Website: lowes
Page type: order-returns
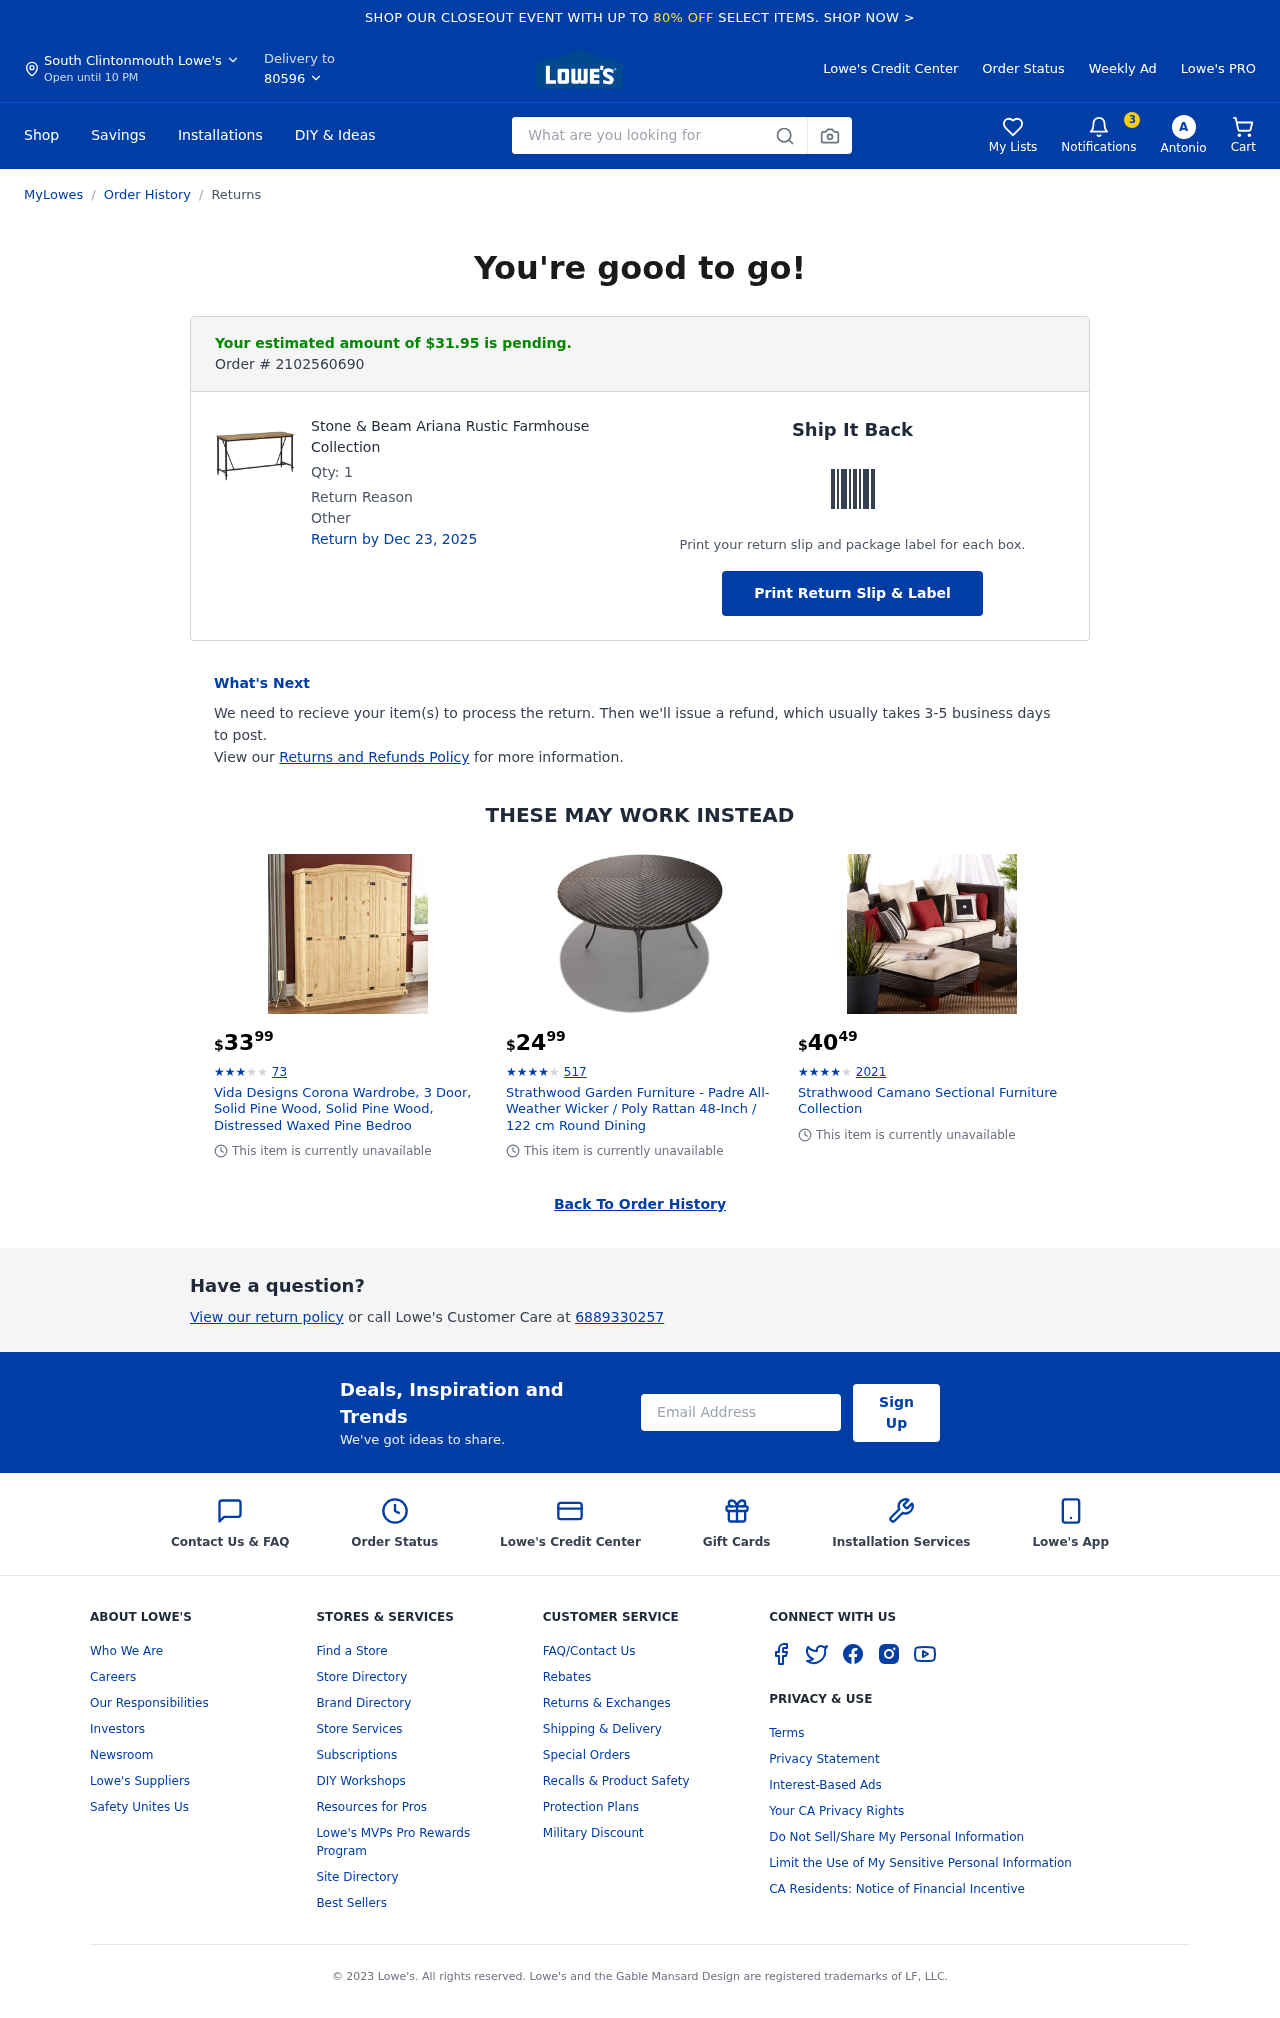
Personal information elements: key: PII_CITY
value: South Clintonmouth
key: PII_EMAIL
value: agreene@yahoo.com
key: PII_FIRSTNAME
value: Antonio
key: PII_PHONE
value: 6889330257
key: PII_POSTCODE
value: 80596
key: PII_FIRSTNAME_INITIAL
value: A
Product elements: key: PRODUCT1_NAME
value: Stone & Beam Ariana Rustic Farmhouse Collection
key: PRODUCT1_QUANTITY
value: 1
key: PRODUCT2_NAME
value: Vida Designs Corona Wardrobe, 3 Door, Solid Pine Wood, Solid Pine Wood, Distressed Waxed Pine Bedroo
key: PRODUCT2_NUM_RATINGS
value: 73
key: PRODUCT2_PRICE
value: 33.99
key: PRODUCT2_RATING
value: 3.6
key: PRODUCT3_NAME
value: Strathwood Garden Furniture - Padre All-Weather Wicker  / Poly Rattan 48-Inch / 122 cm Round Dining
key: PRODUCT3_NUM_RATINGS
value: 517
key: PRODUCT3_PRICE
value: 24.99
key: PRODUCT3_RATING
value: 4.5
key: PRODUCT4_NAME
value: Strathwood Camano Sectional Furniture Collection
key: PRODUCT4_NUM_RATINGS
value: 2021
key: PRODUCT4_PRICE
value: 40.49
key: PRODUCT4_RATING
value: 4
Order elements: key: ORDER_NUM_ITEMS
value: Cart
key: ORDER_TOTAL
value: Your estimated amount of $31.95 is pending.
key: ORDER_ID
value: Order # 2102560690
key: ORDER_RETURN_BY_DATE
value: Return by Dec 23, 2025
Search elements: key: HEADER_SEARCH
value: What are you looking for
Other elements: key: NOTIFICATION_COUNT
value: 3